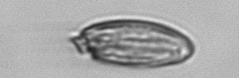
Label: Katodinium_or_Torodinium